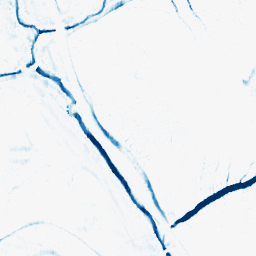
Category: morphological
Decomposition family: morphological_ellipse
Decomposition parameters: operation: closing
width: 10
height: 5
Upsampling method: sinc_hamming
Upsampling parameters: scale: 4
kernel_size: 8
Upsampling scale: 4